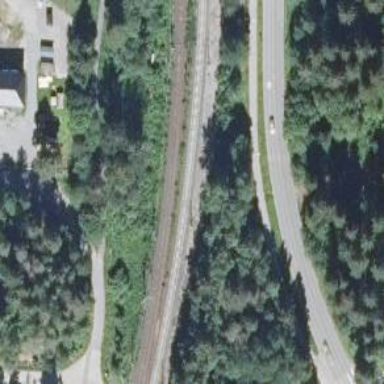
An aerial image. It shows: Railway with continuous electrified contact line.